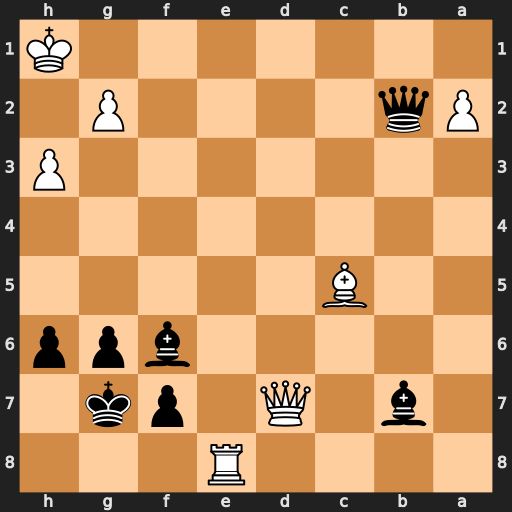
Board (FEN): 4R3/1b1Q1pk1/5bpp/2B5/8/7P/Pq4P1/7K
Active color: b
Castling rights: -
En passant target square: -
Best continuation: Qxg2#